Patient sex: F
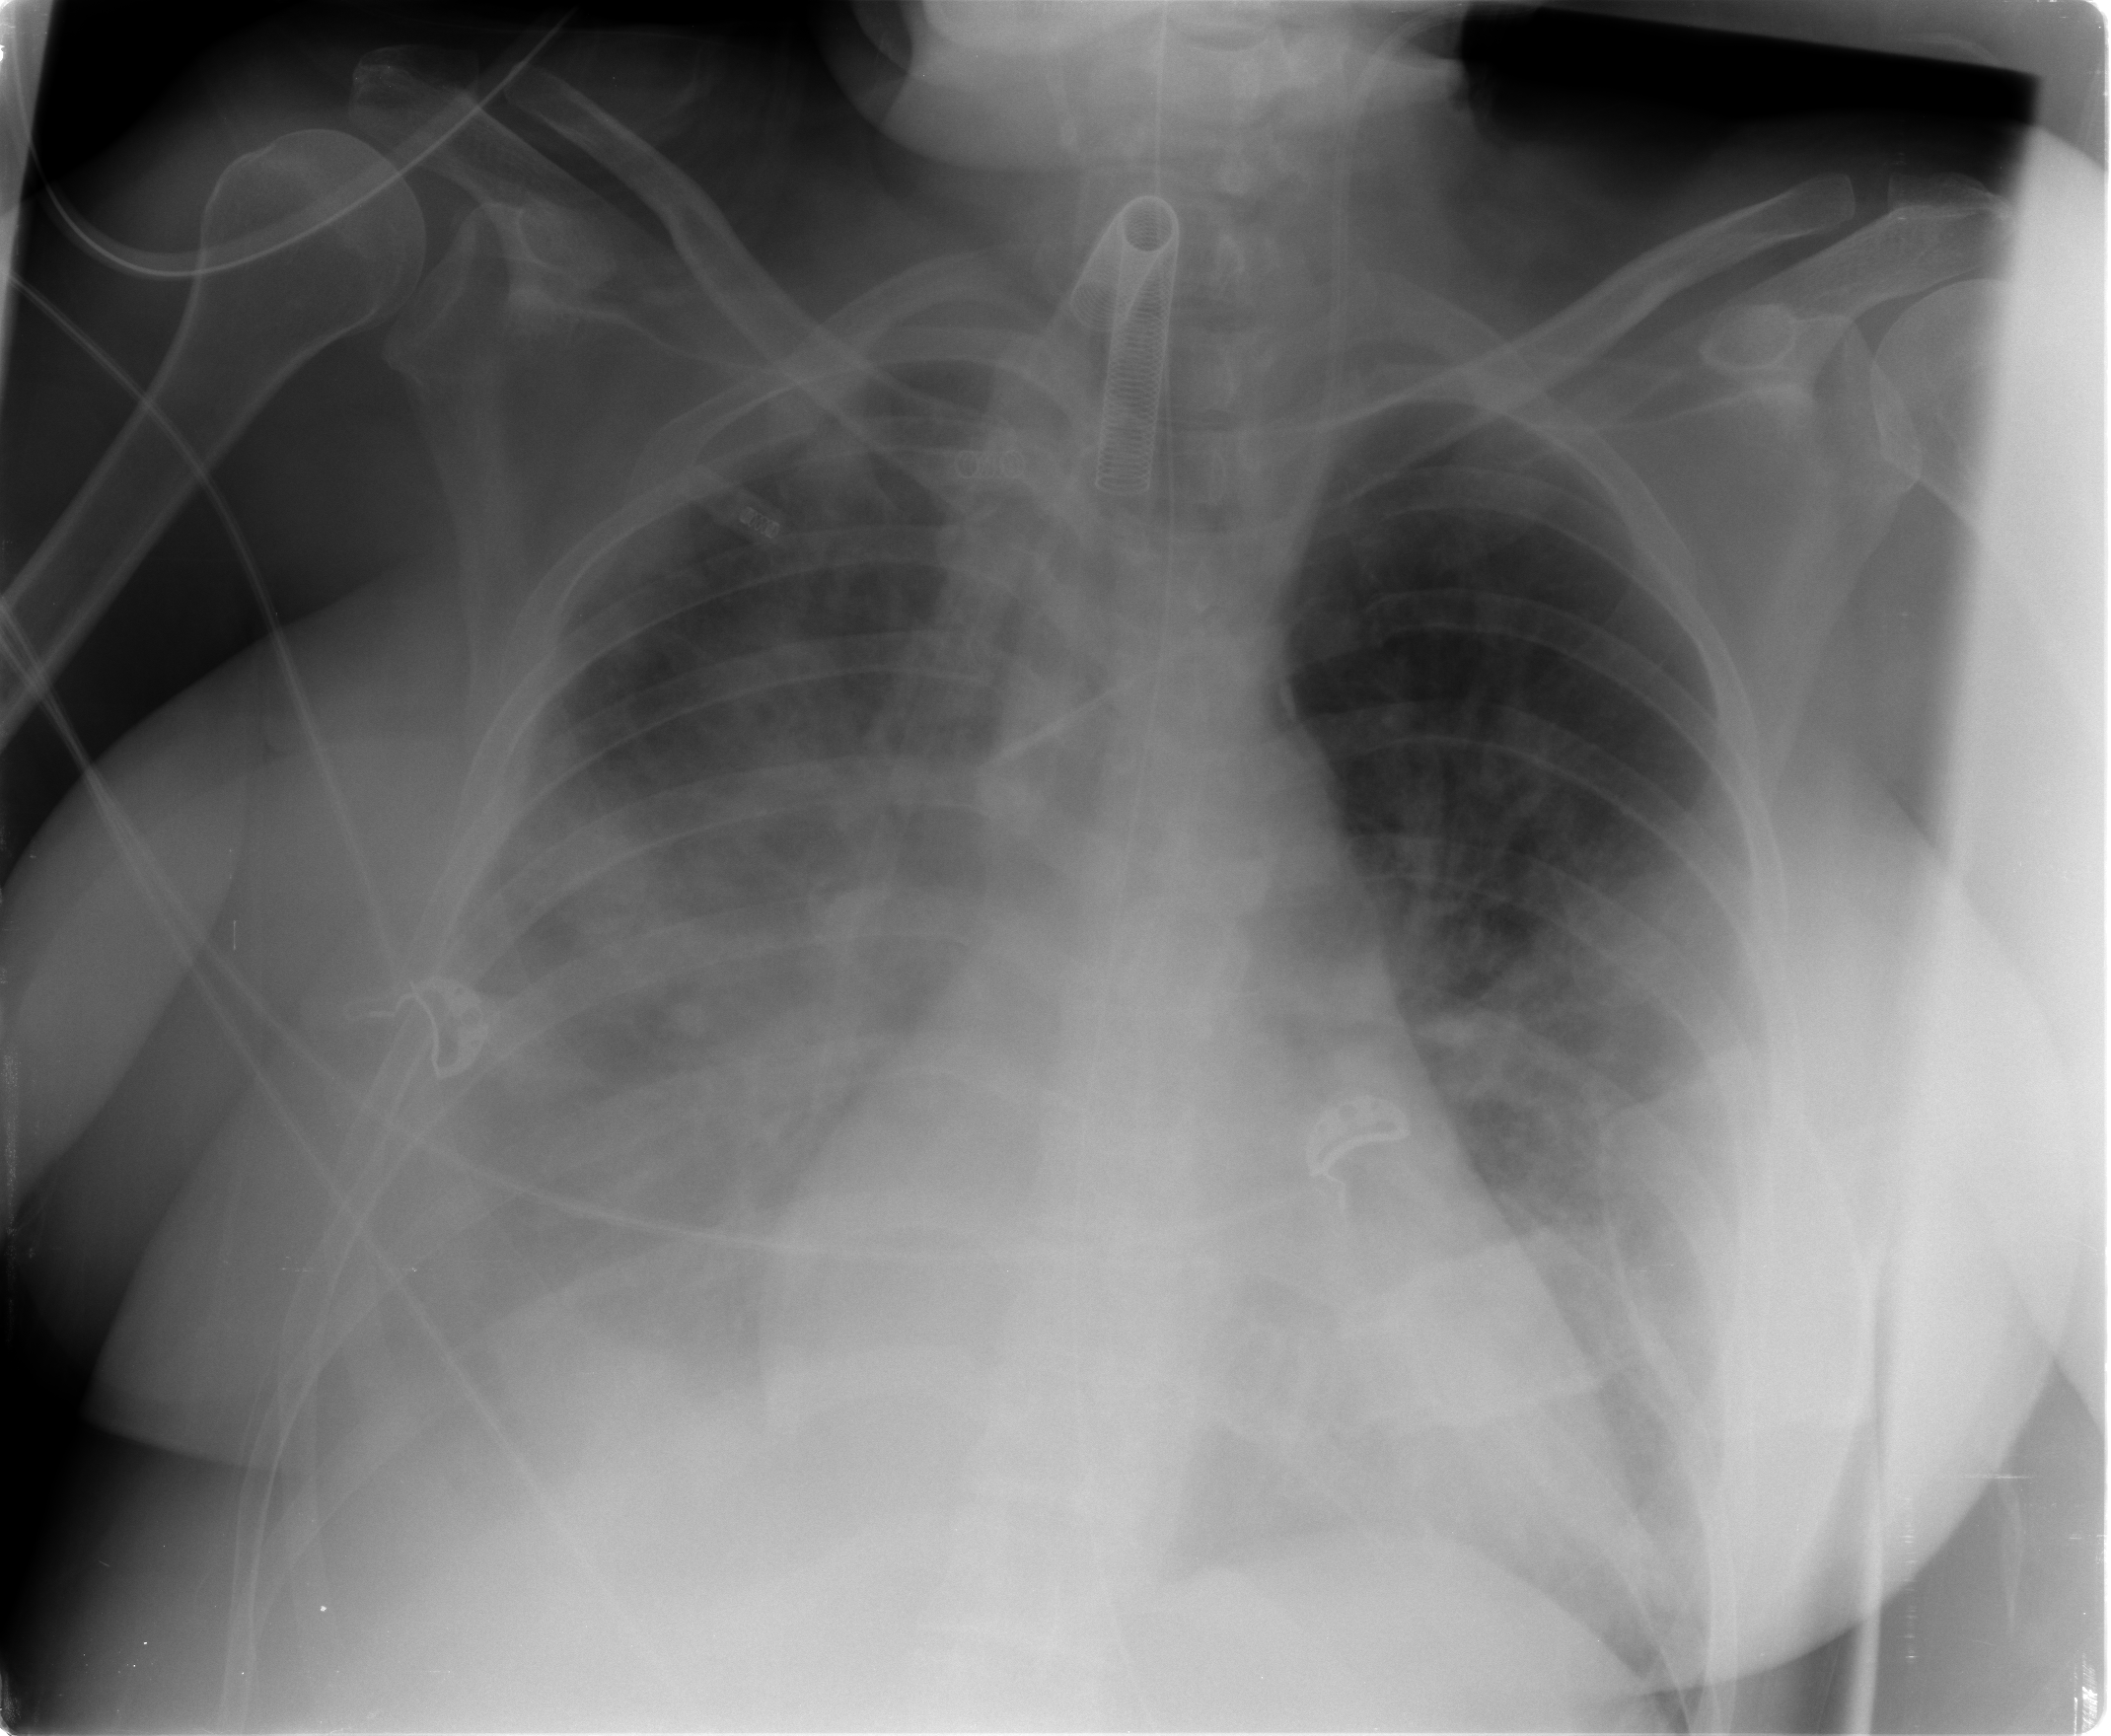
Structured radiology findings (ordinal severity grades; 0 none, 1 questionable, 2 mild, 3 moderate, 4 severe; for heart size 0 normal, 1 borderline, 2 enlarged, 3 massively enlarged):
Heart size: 2
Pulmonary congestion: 3
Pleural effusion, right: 2
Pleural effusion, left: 2
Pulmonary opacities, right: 3
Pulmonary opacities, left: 2
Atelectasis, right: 2
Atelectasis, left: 0